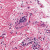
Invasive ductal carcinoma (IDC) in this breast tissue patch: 0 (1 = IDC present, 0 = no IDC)